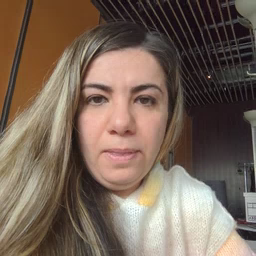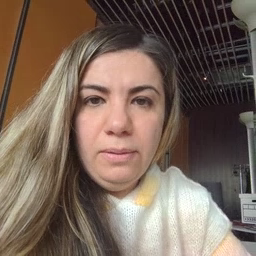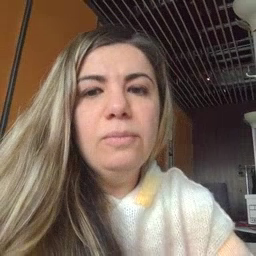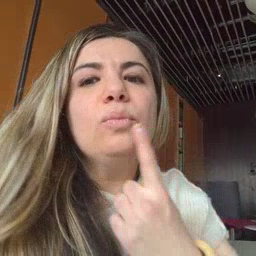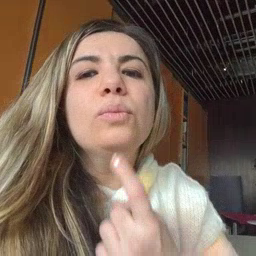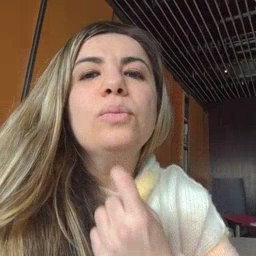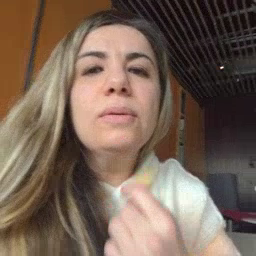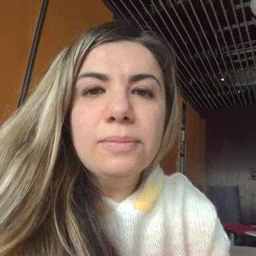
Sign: red